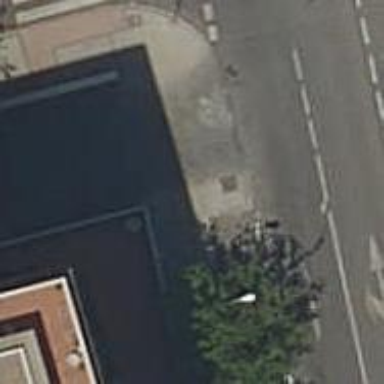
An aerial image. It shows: Sidewalk.